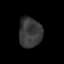
Tissue: skin
Cell type: Epithelial cells
Senescence score: 0.7358
Nuclear area (px): 677
Mean DAPI intensity: 56.352